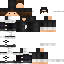
A male human skin with dark skin, wearing brown long hair dressed in a blue hoodie and black pants, featuring a closed mouth.